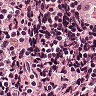
Metastatic tissue present: no